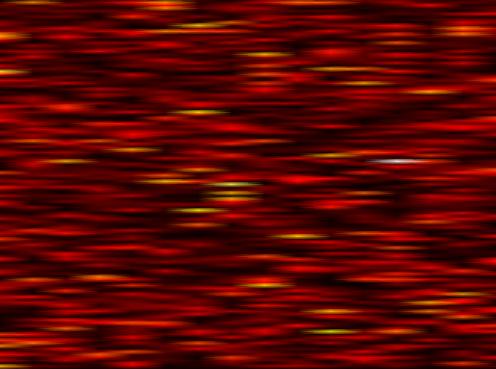
Label: UFMC